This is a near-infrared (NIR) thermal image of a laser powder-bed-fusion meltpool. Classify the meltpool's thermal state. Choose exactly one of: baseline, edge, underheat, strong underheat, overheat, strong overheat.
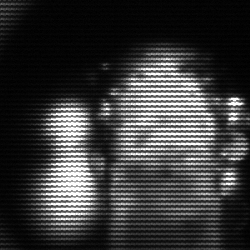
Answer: strong underheat